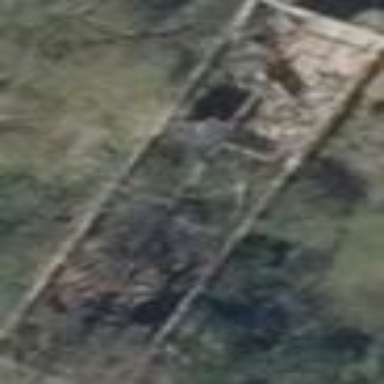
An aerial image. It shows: Ruins of building.